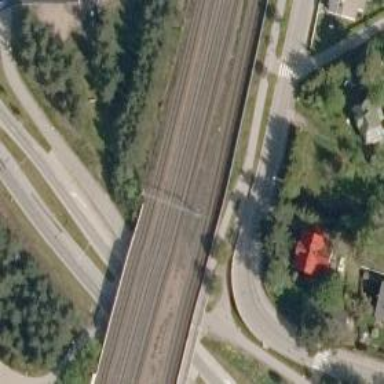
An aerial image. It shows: Bridge used by trains with continuous electrified contact lines.